Question: I see what my problem is. I'm sorting 10000 datapoints every time. That will take the same time each iteration. 't' was my incorrect way of attempting to sort 100 of those datapoints, then add the next 100 datapoints, sort and so on.
---
I am trying to show that the average/best case running time for Quicksort is O(nlogn). However when I try to time the method over a large amount of cycles I get linear run time.
I assume it has something to do with the way I'm implementing the for loop, but I have no idea why it would be wrong.
I also have another function that reads an array already sorted to give me worst case run time, but that also gives me linear.
For both functions, the times look like this:

'''
System.out.println("Enter the number of data points you want to sort as an integer: ");
Scanner num = new Scanner(System.in);
int datapoints = num.nextInt();
int[] dpArr = new int[datapoints];
for (int i = 0; i < datapoints; i++)
{
dpArr[i] = (int) (Math.random() * 100000);
}
int n = dpArr.length;
try
{
PrintWriter pw = new PrintWriter(new FileWriter("random2.csv", true));
StringBuilder sb = new StringBuilder();
StringBuilder sb2 = new StringBuilder();
for (int t = 100; t <= 100000; t += 100)
{
long qstotal = 0;
long start = System.nanoTime();
quicksort(dpArr, 0, n - 1);
qstotal += System.nanoTime() - start;
double qsDuration = (double) qstotal / <PHONE>;
sb.setLength(0);
sb.append(t);
sb.append(',');
sb.append(qsDuration);
sb.append("
");
pw.write(sb.toString());
}
for (int t = 100; t <= 100000; t += 100)
{
long rqstotal = 0;
long start = System.nanoTime();
randomQuicksort(dpArr, 0, n - 1);
rqstotal += System.nanoTime() - start;
double rqsDuration = (double) rqstotal / <PHONE>;
sb2.setLength(0);
sb2.append(t);
sb2.append(',');
sb2.append(rqsDuration);
sb2.append("
");
pw.write(sb2.toString());
}
pw.flush();
pw.close();
}
catch (FileNotFoundException e)
{
System.out.println("File not found.");
}
'''
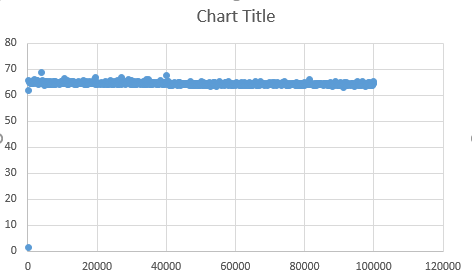
Answer: If you go by your current code, you will see that after first sorting, you are using the sorted array again. That is wrong.
To correct that, you can:
- - - 'quicksort(dpArr, 0, n - 1);''randomQuicksort(dpArr, 0, n - 1);'
I'd suggest going with the last option because you don't have to worry about modifying the pivots and you use the same values for each run (not that it really matters in a test for sorting time). To shuffle an array in Java, see <URL>.